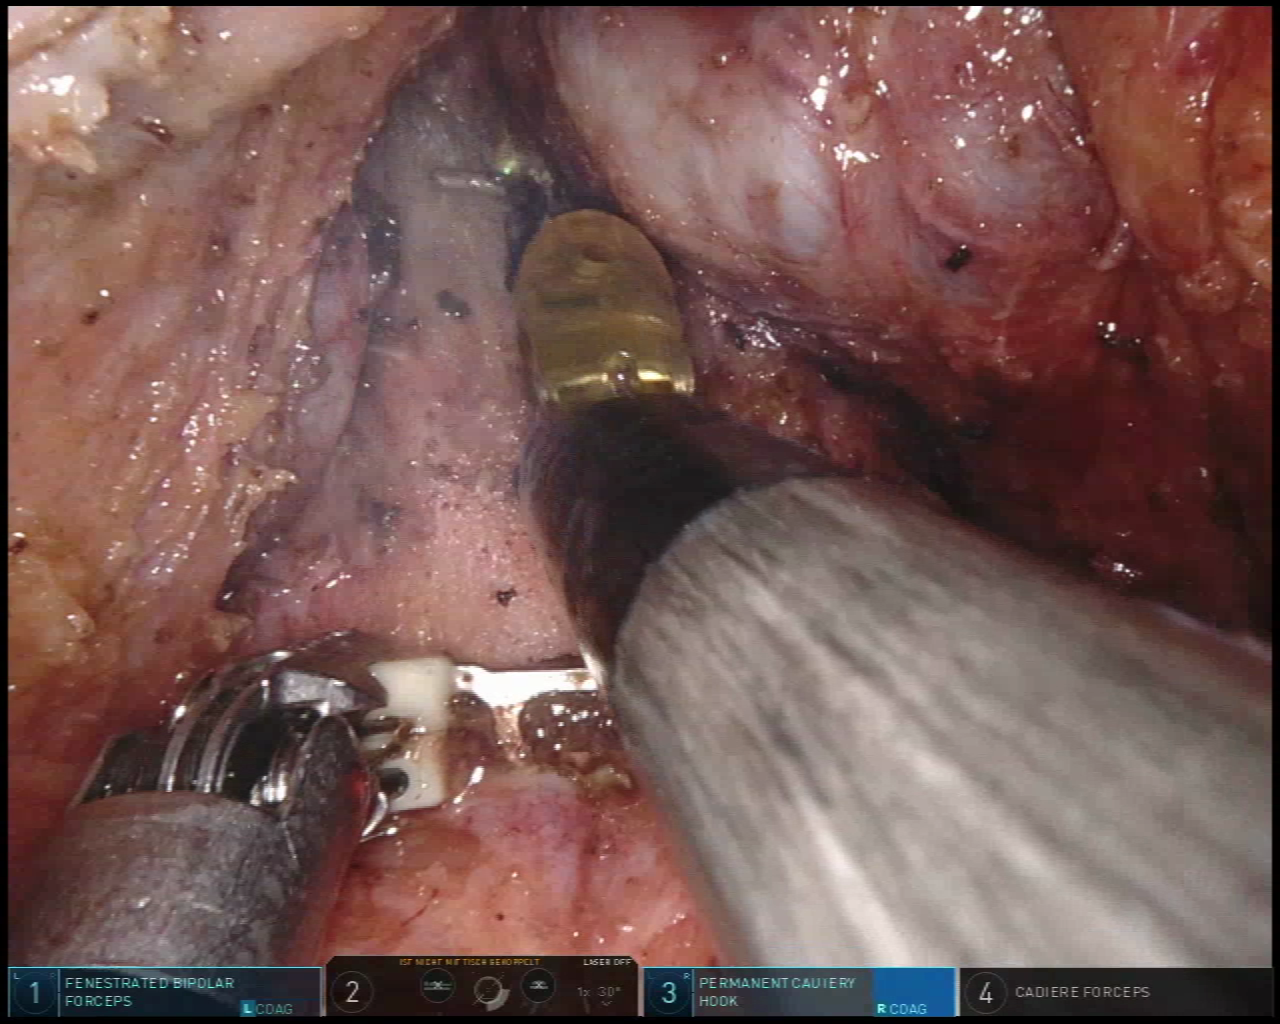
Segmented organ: vesicular_glands
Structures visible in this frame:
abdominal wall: no
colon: no
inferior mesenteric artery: no
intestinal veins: no
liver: no
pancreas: no
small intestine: no
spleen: no
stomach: no
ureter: no
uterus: no
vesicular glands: yes